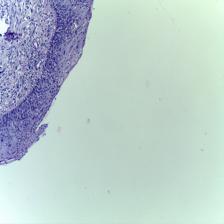
Diagnosis: Normal